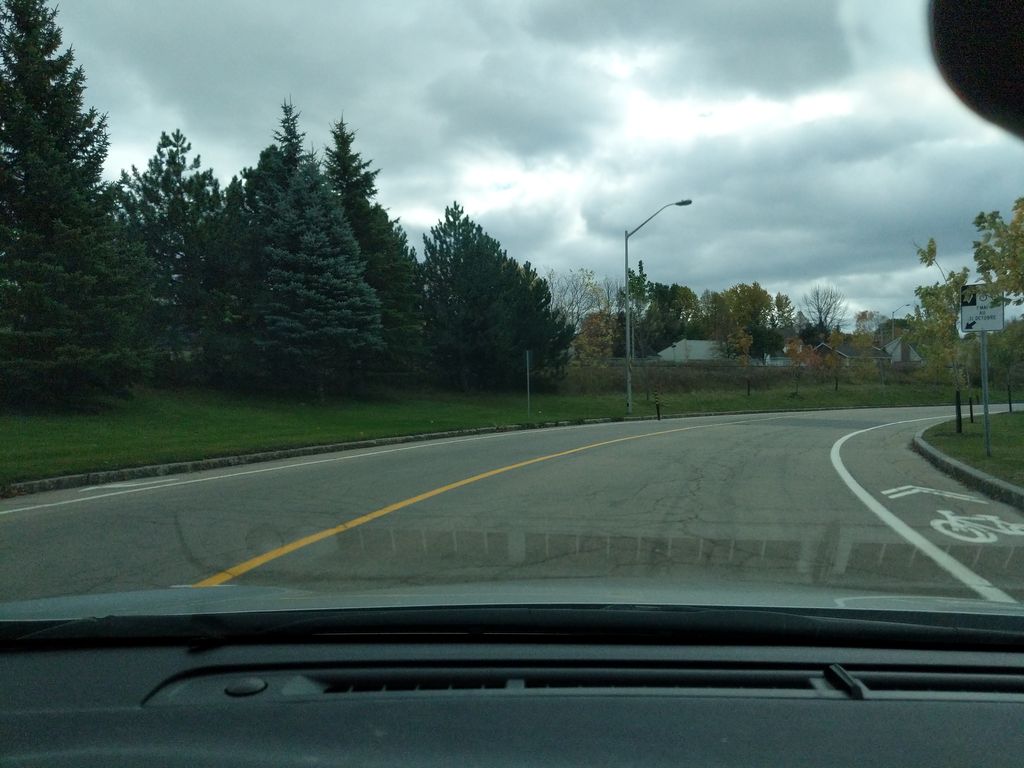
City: quebec_city